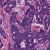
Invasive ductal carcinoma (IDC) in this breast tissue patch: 1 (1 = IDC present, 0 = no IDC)